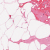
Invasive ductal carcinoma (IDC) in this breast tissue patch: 0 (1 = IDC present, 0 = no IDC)